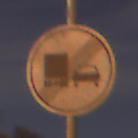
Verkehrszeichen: EndeUeberholverbotKraftfahrzeuge
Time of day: Night
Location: Outdoor (Suburban)
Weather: PartlyCloudy
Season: NotSpecified
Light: Artificial